Chest X-ray:
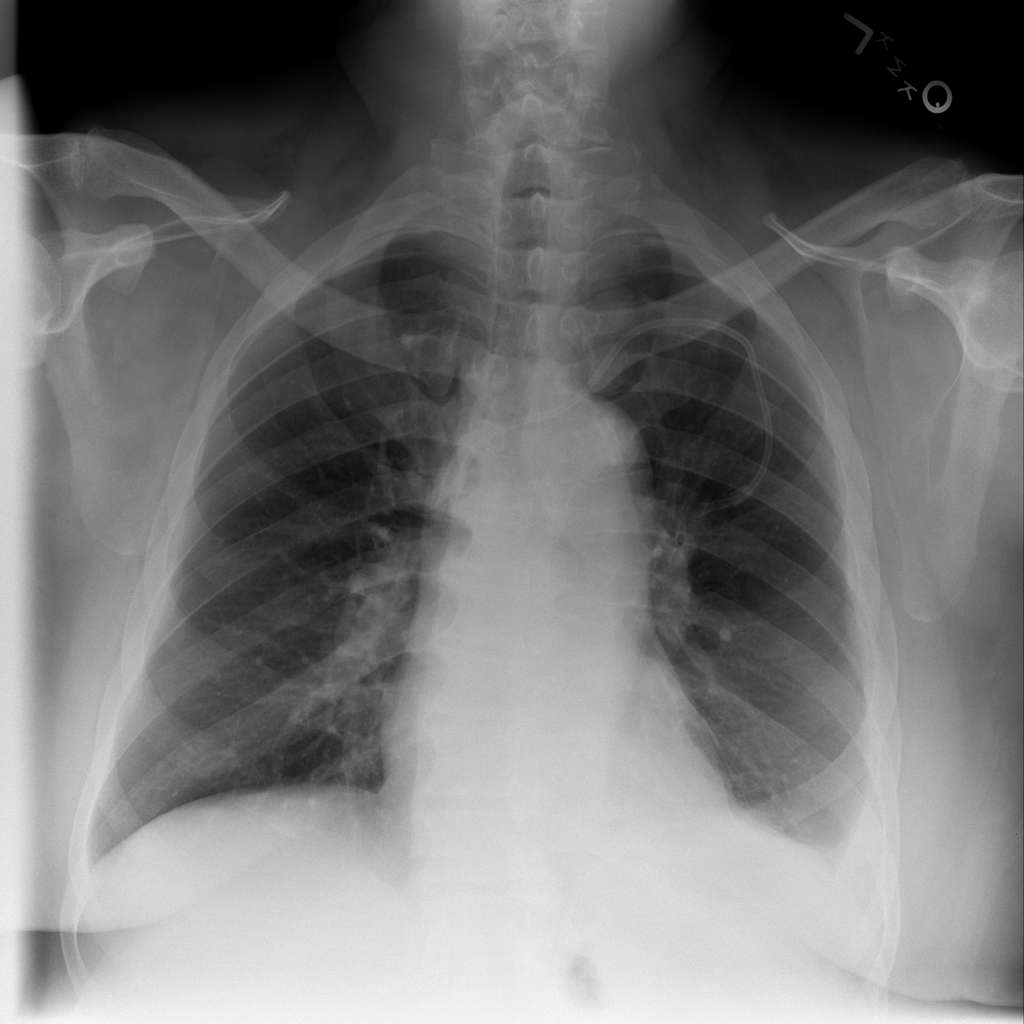
Findings: Effusion
No abnormal finding: no